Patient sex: M
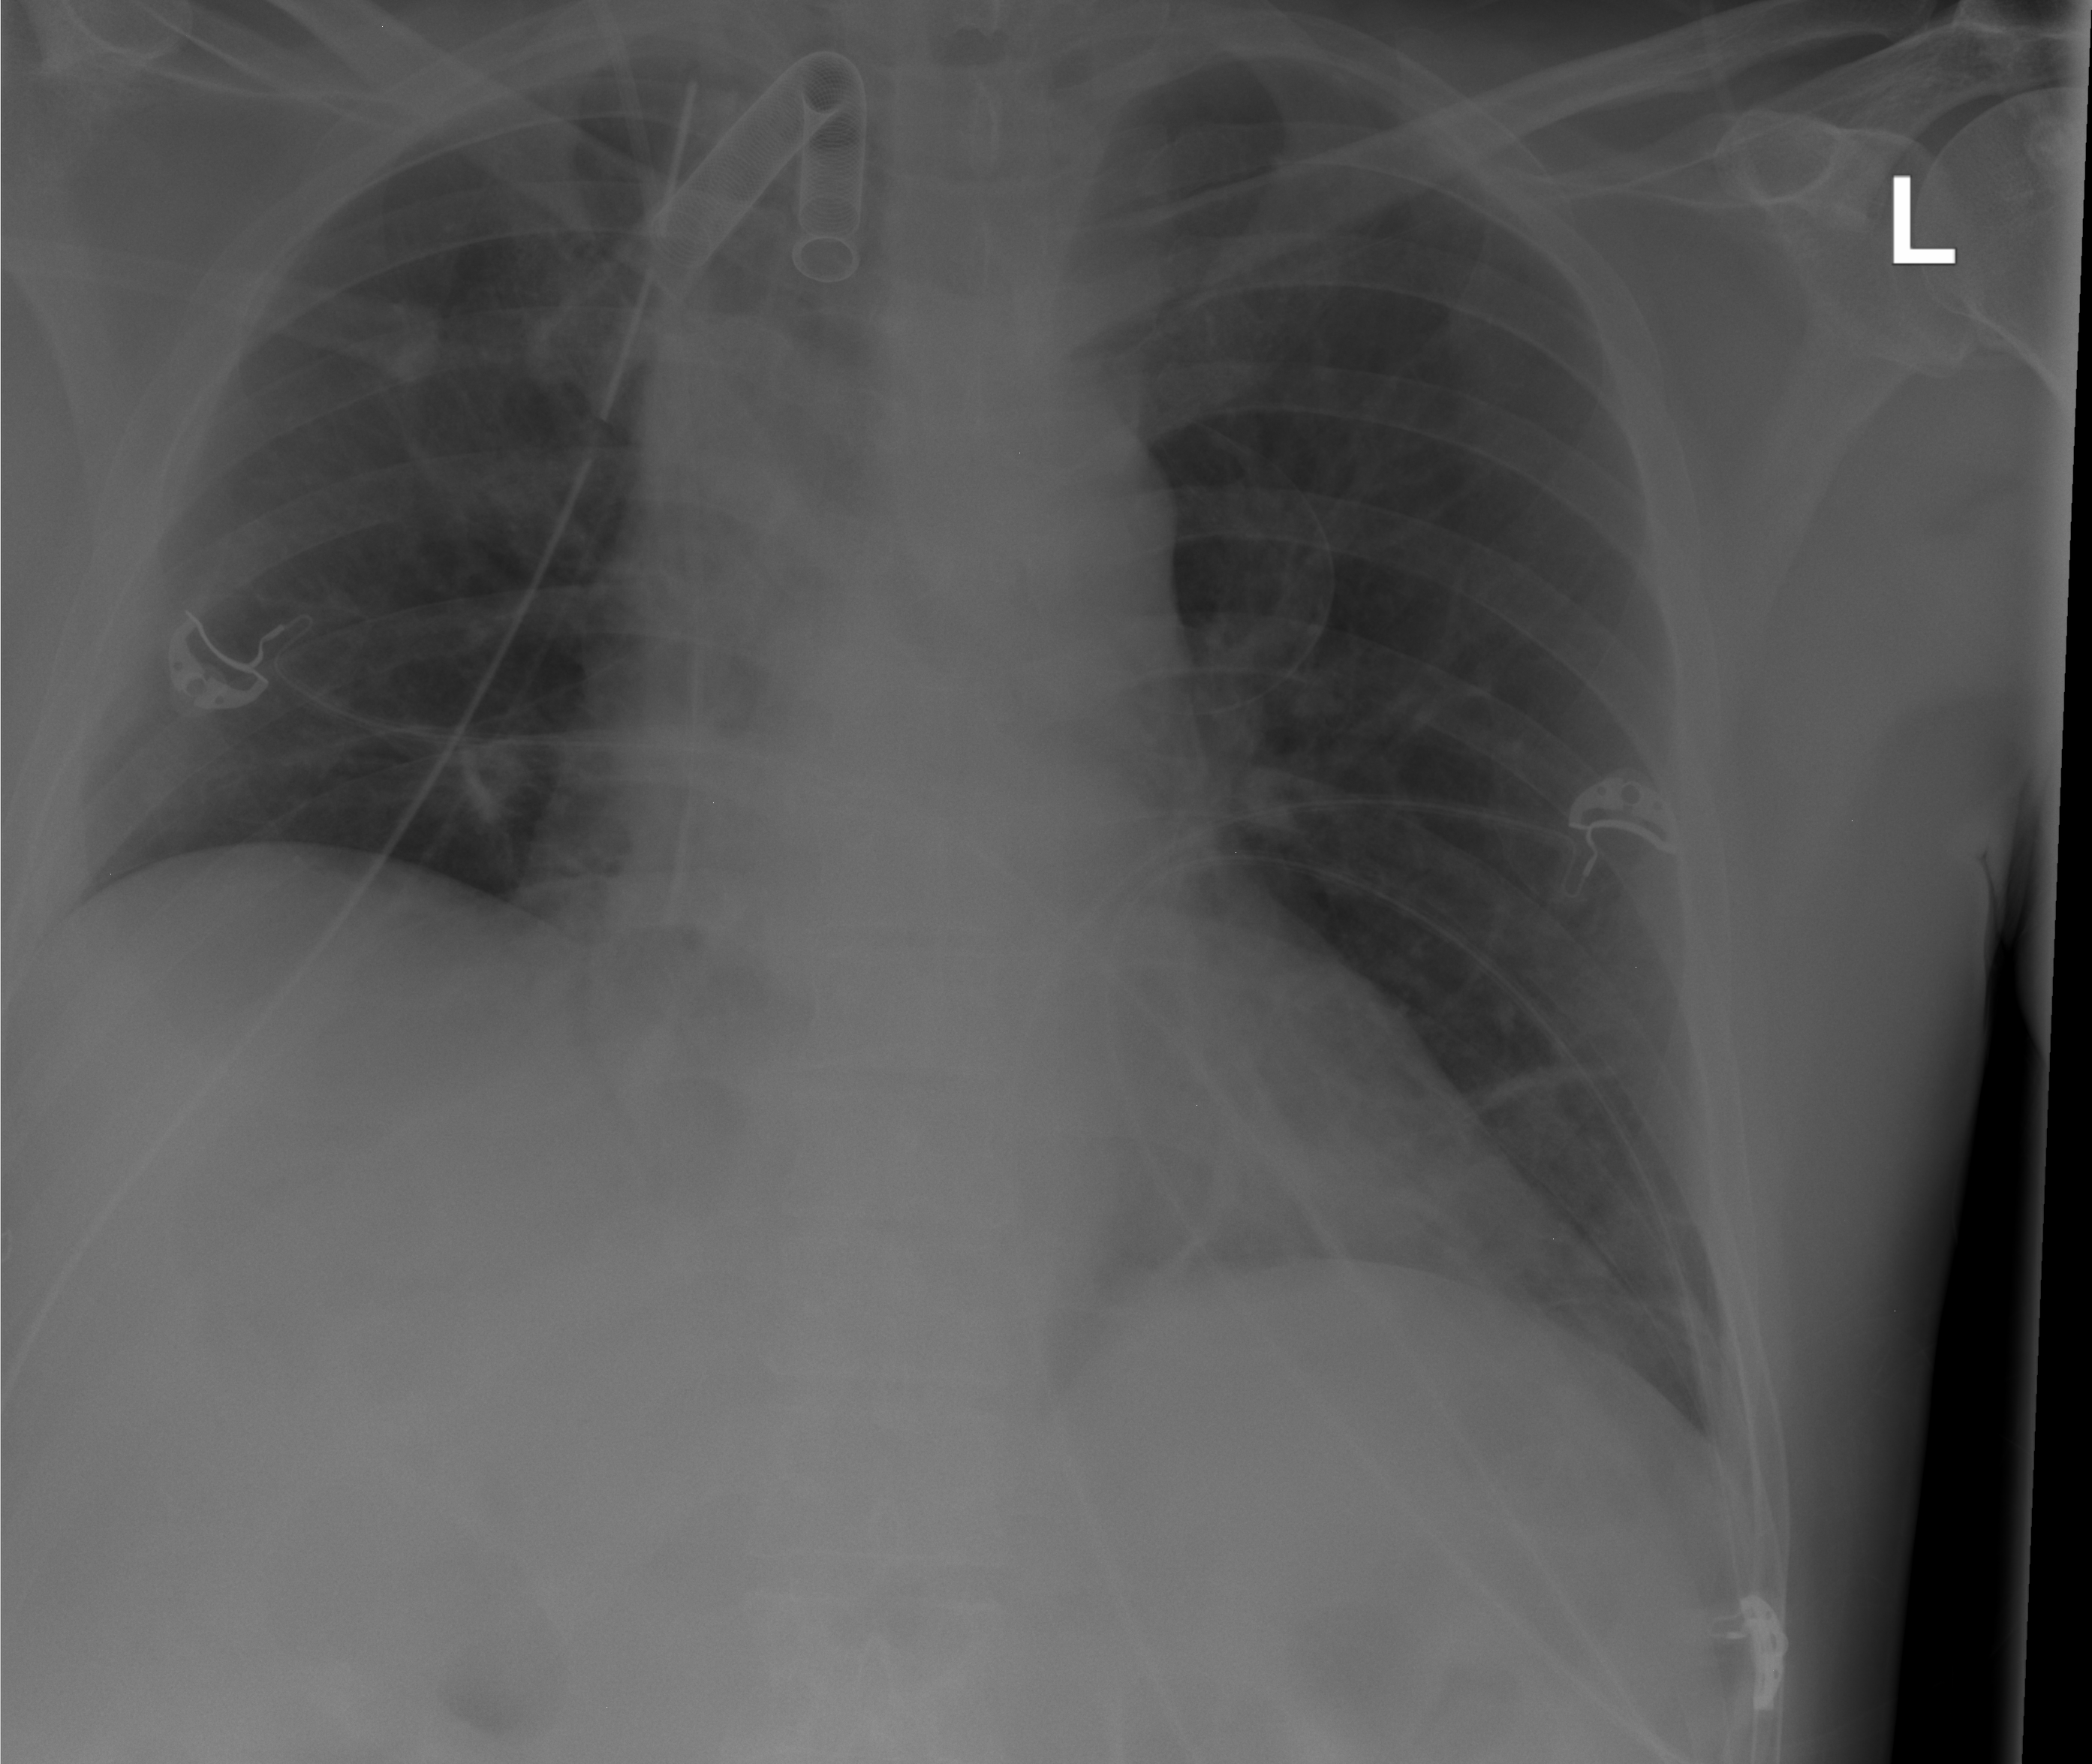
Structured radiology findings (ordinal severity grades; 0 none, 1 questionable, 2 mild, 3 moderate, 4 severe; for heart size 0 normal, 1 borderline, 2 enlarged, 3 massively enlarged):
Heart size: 0
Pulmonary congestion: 0
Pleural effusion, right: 0
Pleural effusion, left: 0
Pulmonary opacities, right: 0
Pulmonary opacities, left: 0
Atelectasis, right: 0
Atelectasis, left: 2